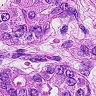
Metastatic tissue present: yes